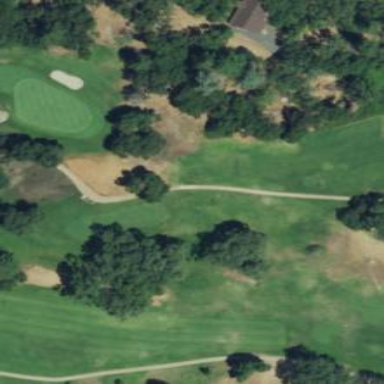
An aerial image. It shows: Area with grass used as rough in golf course.